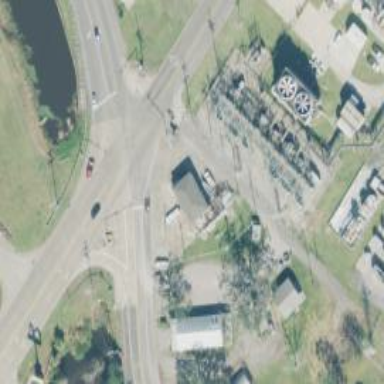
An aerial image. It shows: Switch used for power control.